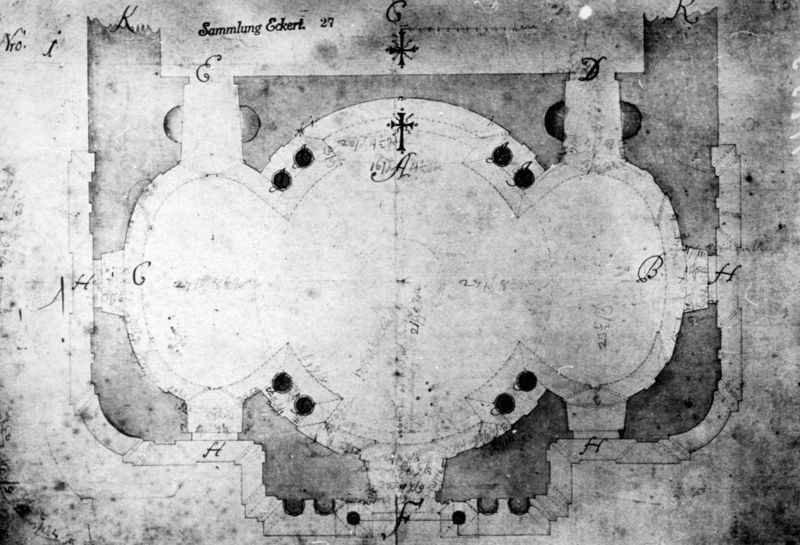
Titel: Schönbornkapelle am Dom (Grundriß)
Künstler: Balthasar Neumann
Standort: Würzburg
Institution: Schönbornkapelle am Dom
Schlagwörter: weiß, fenster, grau, schwarz, skizze, säulen, zeichnung, schloss, architektur, barock, schale, spiegelung, kirche, drei, renaissance, kreis, oval, rund, schrift, papier, saal, symmetrie, ziffern, foto, fotografie, kirchen, punkte, eingang, nische, kreuz, religion, dom, symmetrisch, schraffur, schwarzweiß, text, buchstaben, kreise, entwurf, altar, doppelsäulen, mauern, apsis, zentral, fleckig, plan, sammlung, niesche, krei, grundriss, aufriss, nischen, zentralbau, gänge, rotunde, apsiden, eckert, sammlung eckert, g, b, h, 27, kreißförmig, nro, taufkapelle, doppelsäulen+